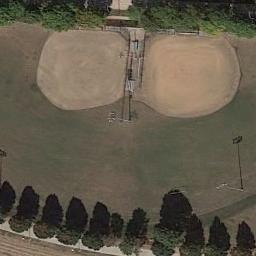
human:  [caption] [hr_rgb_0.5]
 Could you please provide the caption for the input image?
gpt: There are two baseball diamonds in the wasteland surrounded by the forests .

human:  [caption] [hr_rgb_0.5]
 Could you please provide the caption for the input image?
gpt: There are two baseball diamonds between two rows of trees .

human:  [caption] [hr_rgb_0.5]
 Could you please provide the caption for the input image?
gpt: Two adjacent baseball diamonds on the lawn with some trees .

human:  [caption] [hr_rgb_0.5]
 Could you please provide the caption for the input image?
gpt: There is a muddy path by the baseball field .

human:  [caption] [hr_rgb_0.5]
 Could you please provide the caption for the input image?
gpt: Lots of  trees are beside the two baseball diamonds .